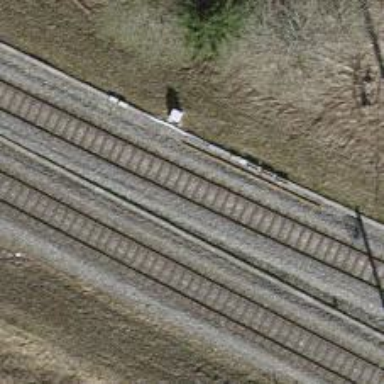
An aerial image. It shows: Railway track with contact line for electrification.